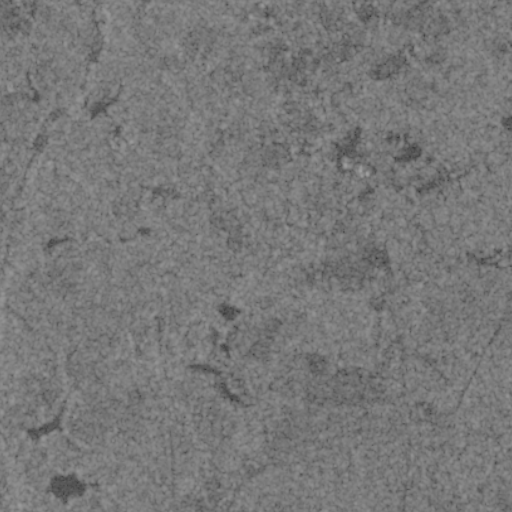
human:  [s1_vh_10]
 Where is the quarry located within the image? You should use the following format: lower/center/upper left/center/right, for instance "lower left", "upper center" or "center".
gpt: The quarry is located in the upper right of the image.
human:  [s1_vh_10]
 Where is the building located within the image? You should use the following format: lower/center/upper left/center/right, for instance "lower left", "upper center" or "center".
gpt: The building is located in the upper right of the image.
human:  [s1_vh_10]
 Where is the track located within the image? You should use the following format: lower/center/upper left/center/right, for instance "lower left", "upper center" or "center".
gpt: There is no track in the image.

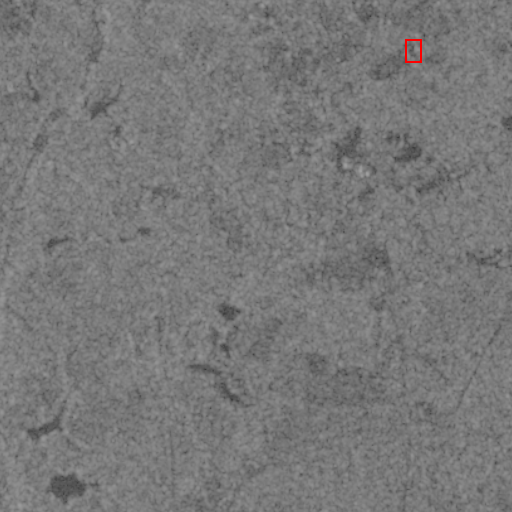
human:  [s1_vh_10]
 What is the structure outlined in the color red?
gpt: The structure outlined in red is a quarry.
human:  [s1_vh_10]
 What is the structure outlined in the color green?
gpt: There is no green outline.